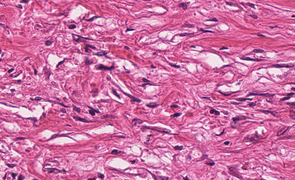
Tumor epithelial tissue: no
Tumor-associated stroma tissue: yes
Normal tissue: no